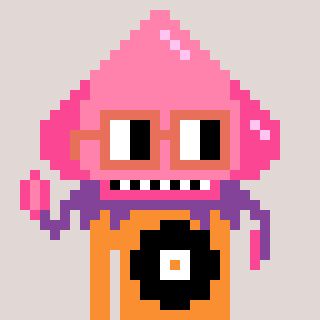
a pixel art character with square orange glasses, a squid-shaped head and a orange-colored body on a warm background